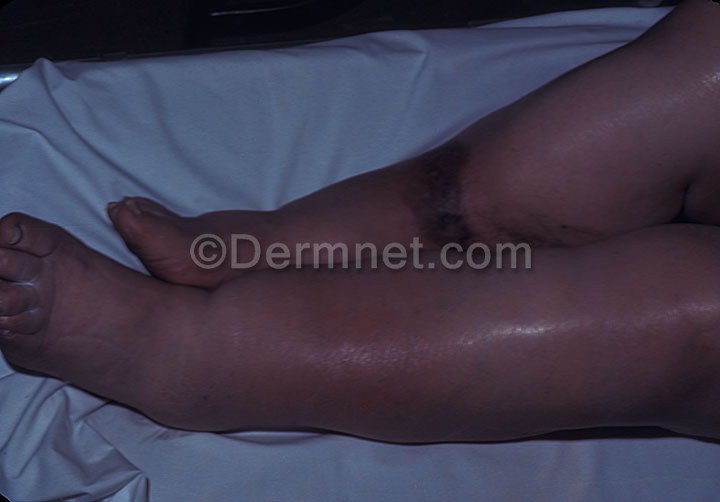
Disease: Eczema Photos